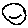
Label: smiley face